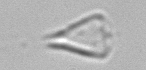
Label: Licmophora